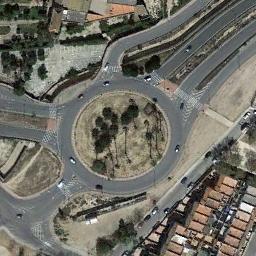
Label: roundabout